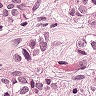
Metastatic tissue present: yes